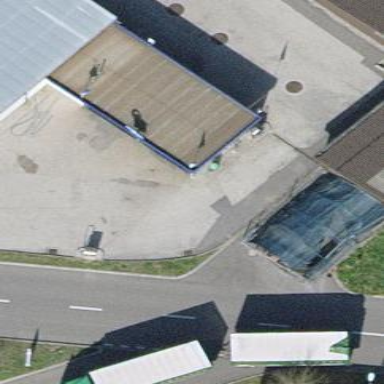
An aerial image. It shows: Building housing car wash facility.